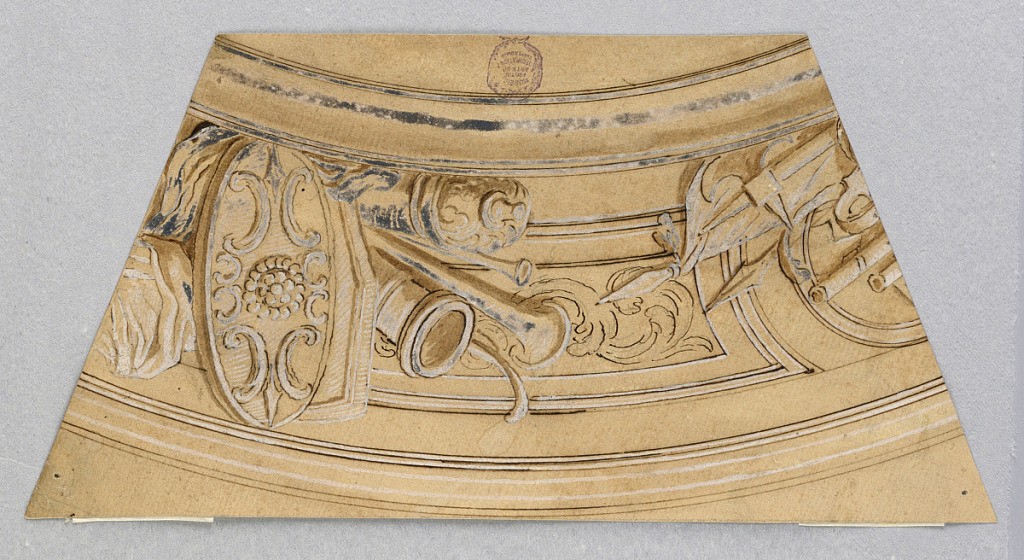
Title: Project for a Ceiling Frieze
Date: mid- 17th century
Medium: Pen and brown ink, brush and brown wash, white heightening on off-white laid paper
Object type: Drawing
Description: Trapezoid. At left is the points of the arms in -1051. At right lies another trophy with a shield.